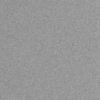
Label: dusty